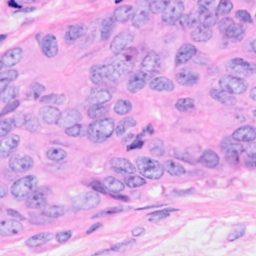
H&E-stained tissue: Breast